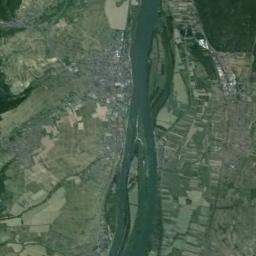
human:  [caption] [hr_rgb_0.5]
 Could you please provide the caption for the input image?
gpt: The river goes through farmland and trees .

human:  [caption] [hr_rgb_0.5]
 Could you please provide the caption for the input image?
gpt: There are many trees on either side of the river .

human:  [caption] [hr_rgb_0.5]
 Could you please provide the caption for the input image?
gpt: The dark green river with some channel bars is flanked by some fields and residential areas .

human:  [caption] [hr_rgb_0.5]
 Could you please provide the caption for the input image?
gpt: A curvy turquoise river with several small islands on the river bank and green and tan mixed fields and bustling cities .

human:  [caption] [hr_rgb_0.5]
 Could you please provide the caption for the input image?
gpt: There are many green farmlands and buildings near the river .